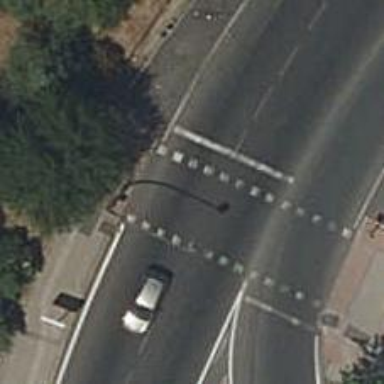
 there are traffic signals and zebra crossing."